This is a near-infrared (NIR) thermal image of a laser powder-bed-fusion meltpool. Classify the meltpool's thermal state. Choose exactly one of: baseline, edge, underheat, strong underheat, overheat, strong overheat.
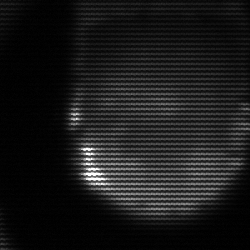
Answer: edge